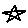
Label: star